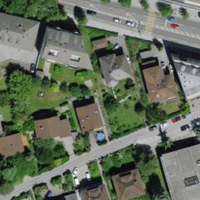
EUNIS habitat code: 54
Species observed at this site:
Pernis apivorus
Lanius collurio
Coloeus monedula
Ptyonoprogne rupestris